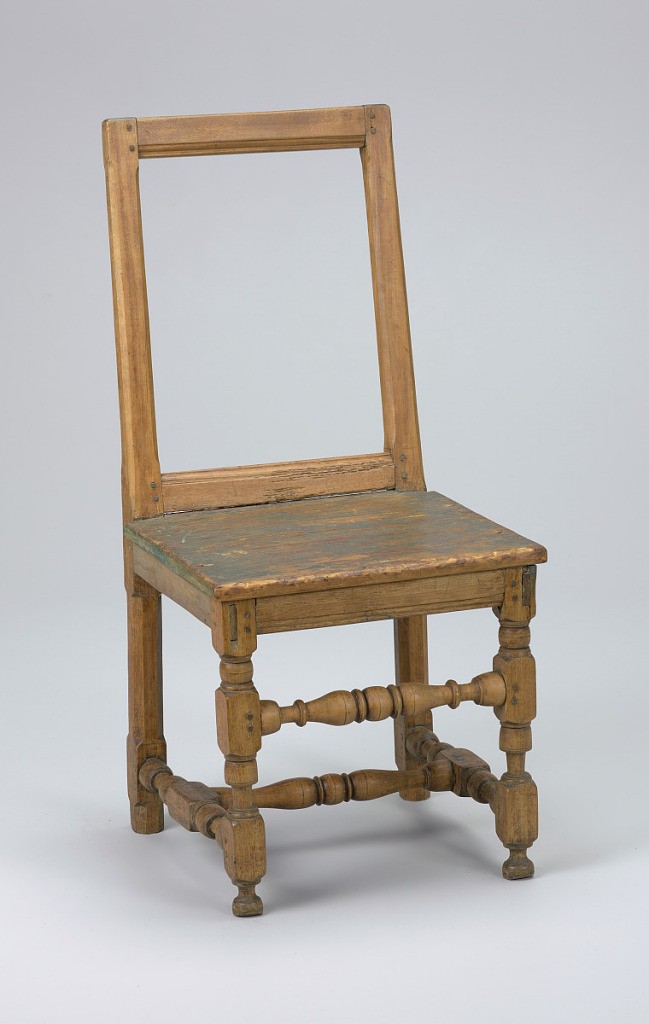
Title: Side chair
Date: early 18th century
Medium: wood
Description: This side chair is comprised of turned stretchers, a flat seat, and an open back.  The void rectangular area of the chair's back may have been filled with webbing at one point.  The chair rests on elaborately carved legs and feet.